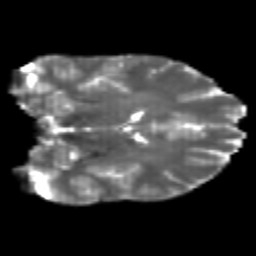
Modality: T2w
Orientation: coronal
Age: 21
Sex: male
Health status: healthy
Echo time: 0.074 s